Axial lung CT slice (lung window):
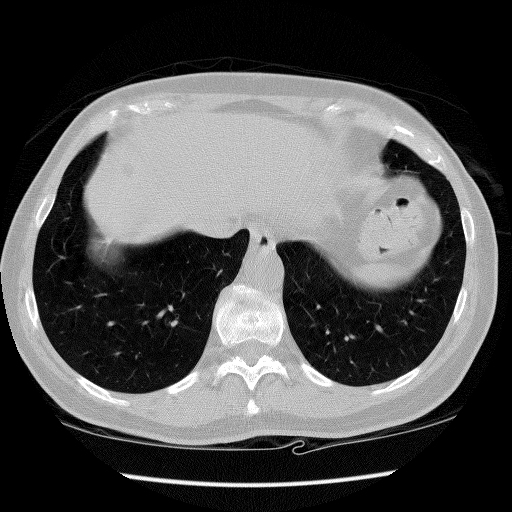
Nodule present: no